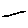
Label: line